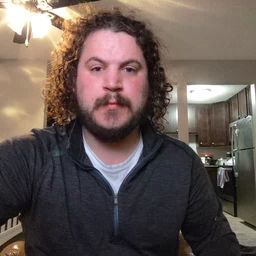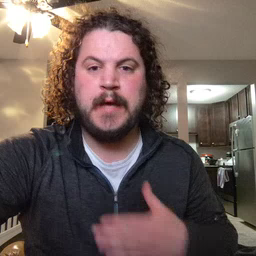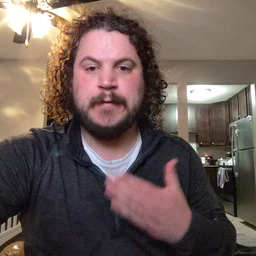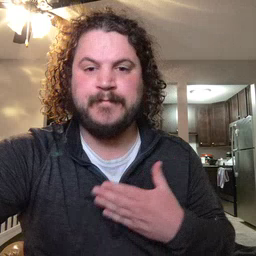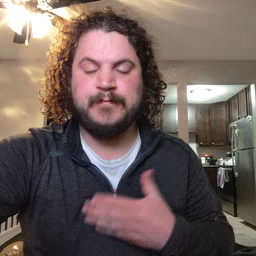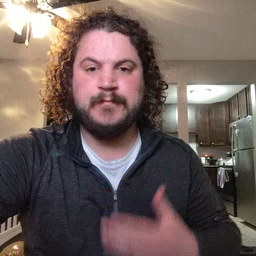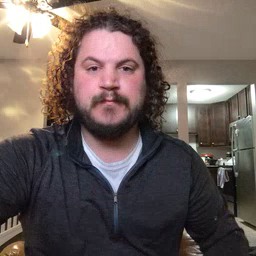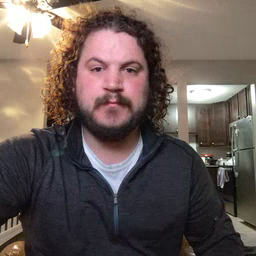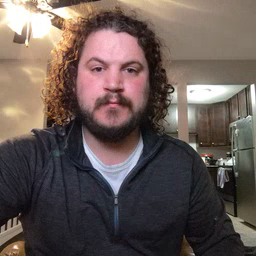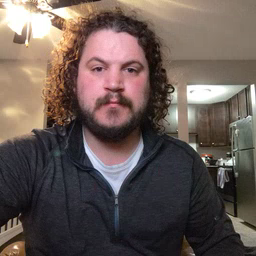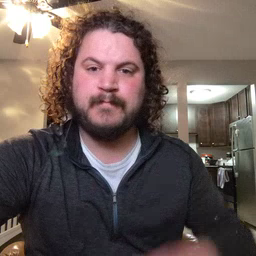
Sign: happy